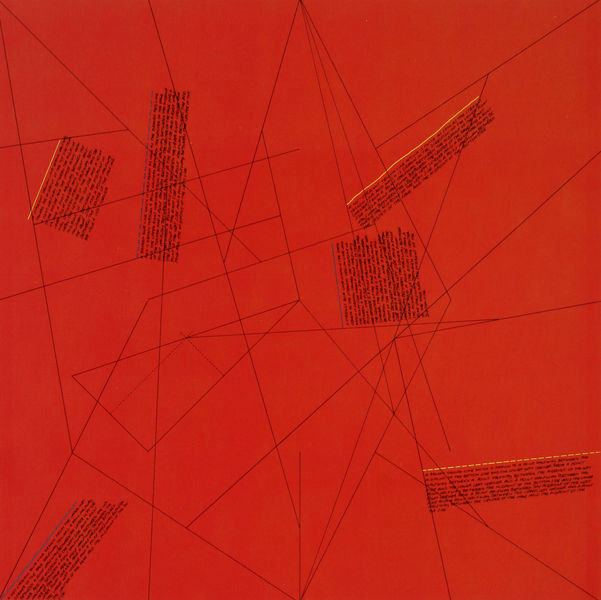
Titel: The Location of yellow and blue straight, not straight, and broken Lines
Künstler: Sol Lewitt
Standort: New York
Institution: Collection David and Sue Workman
Schlagwörter: rot, moderne, abstrakt, modern, formen, linien, striche, collage, text, zeitung, geometrie, quadrat, writing, texte, konstruktivismus, abstract, verbindungen, depth, math, modern striche